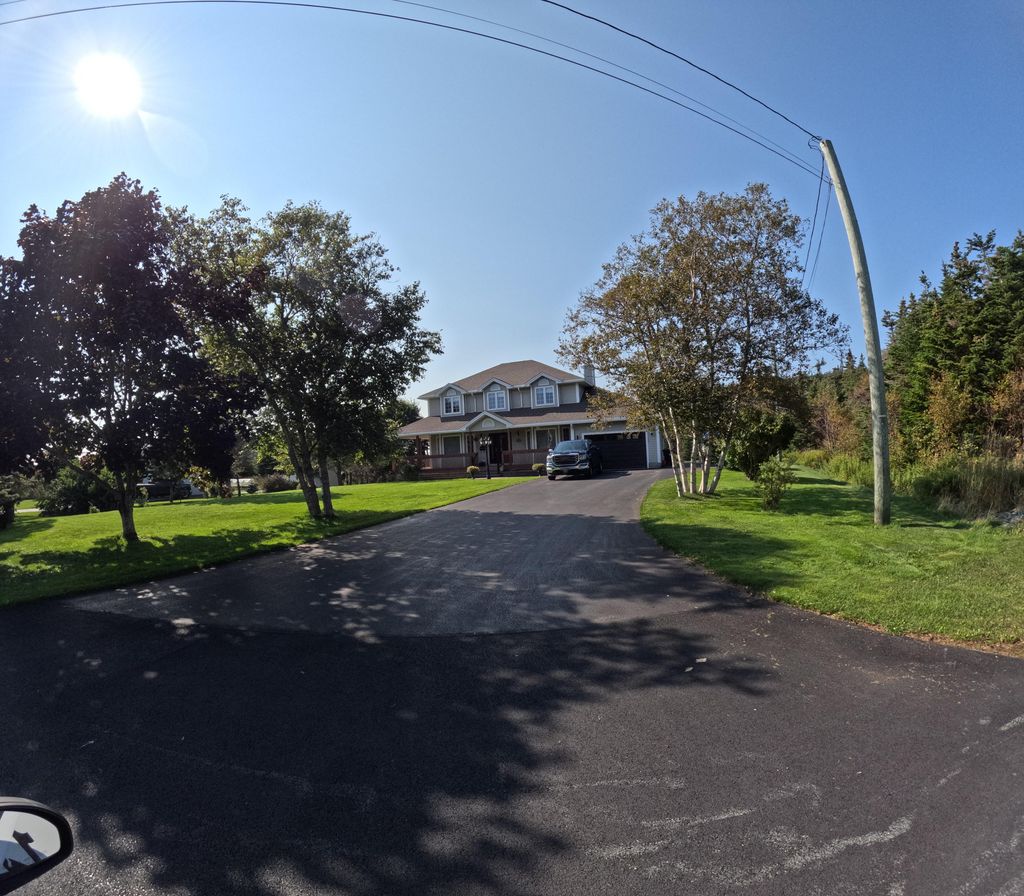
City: st_johns